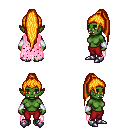
a pixel art fantasy rpg character, female body template, orc, green skin, pink tattered cape, red pants, light blonde extra-long topknot hairstyle, white cloth bracers, metal boots, four views (front, back, left, right), 2x2 character sprite sheet, small pixel art, hard edges, no anti-aliasing